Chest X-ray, PA view. Patient: 55 years old, sex F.
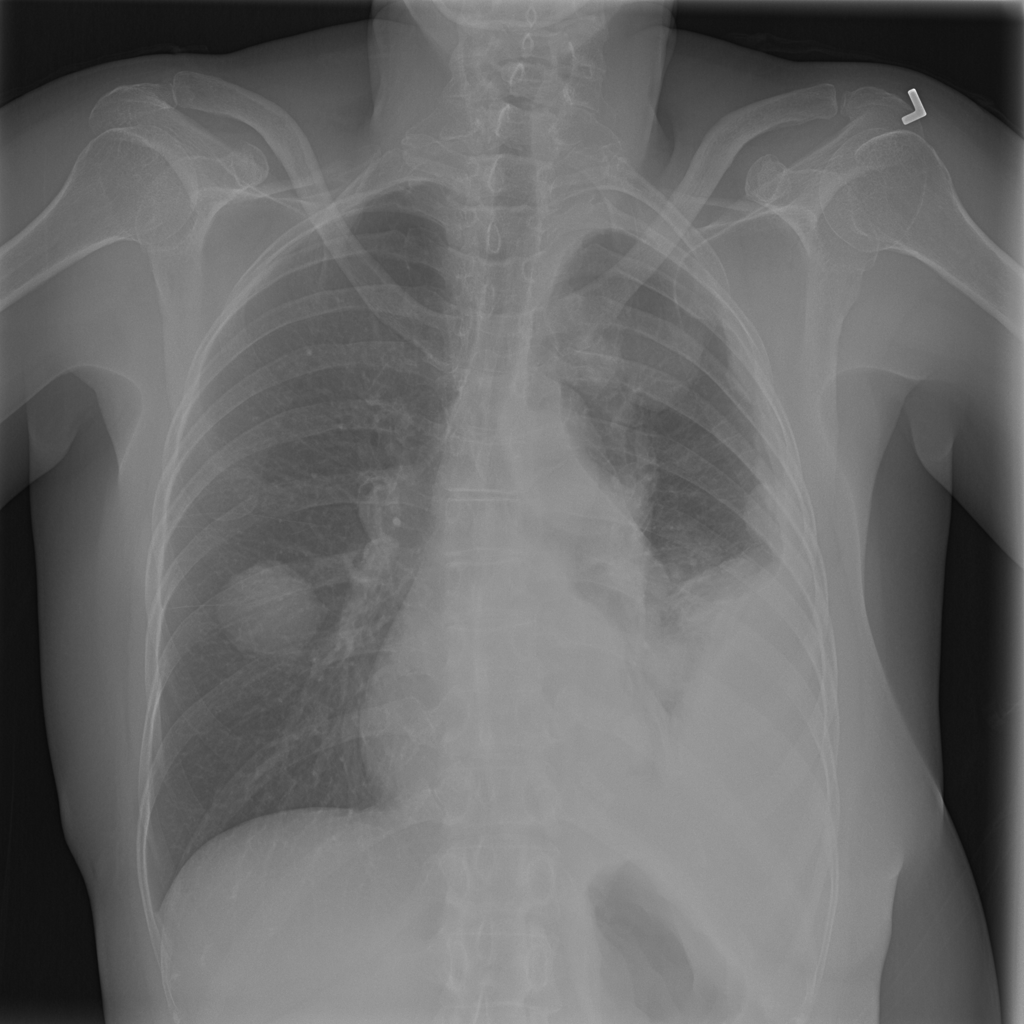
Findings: Effusion, Mass